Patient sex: M
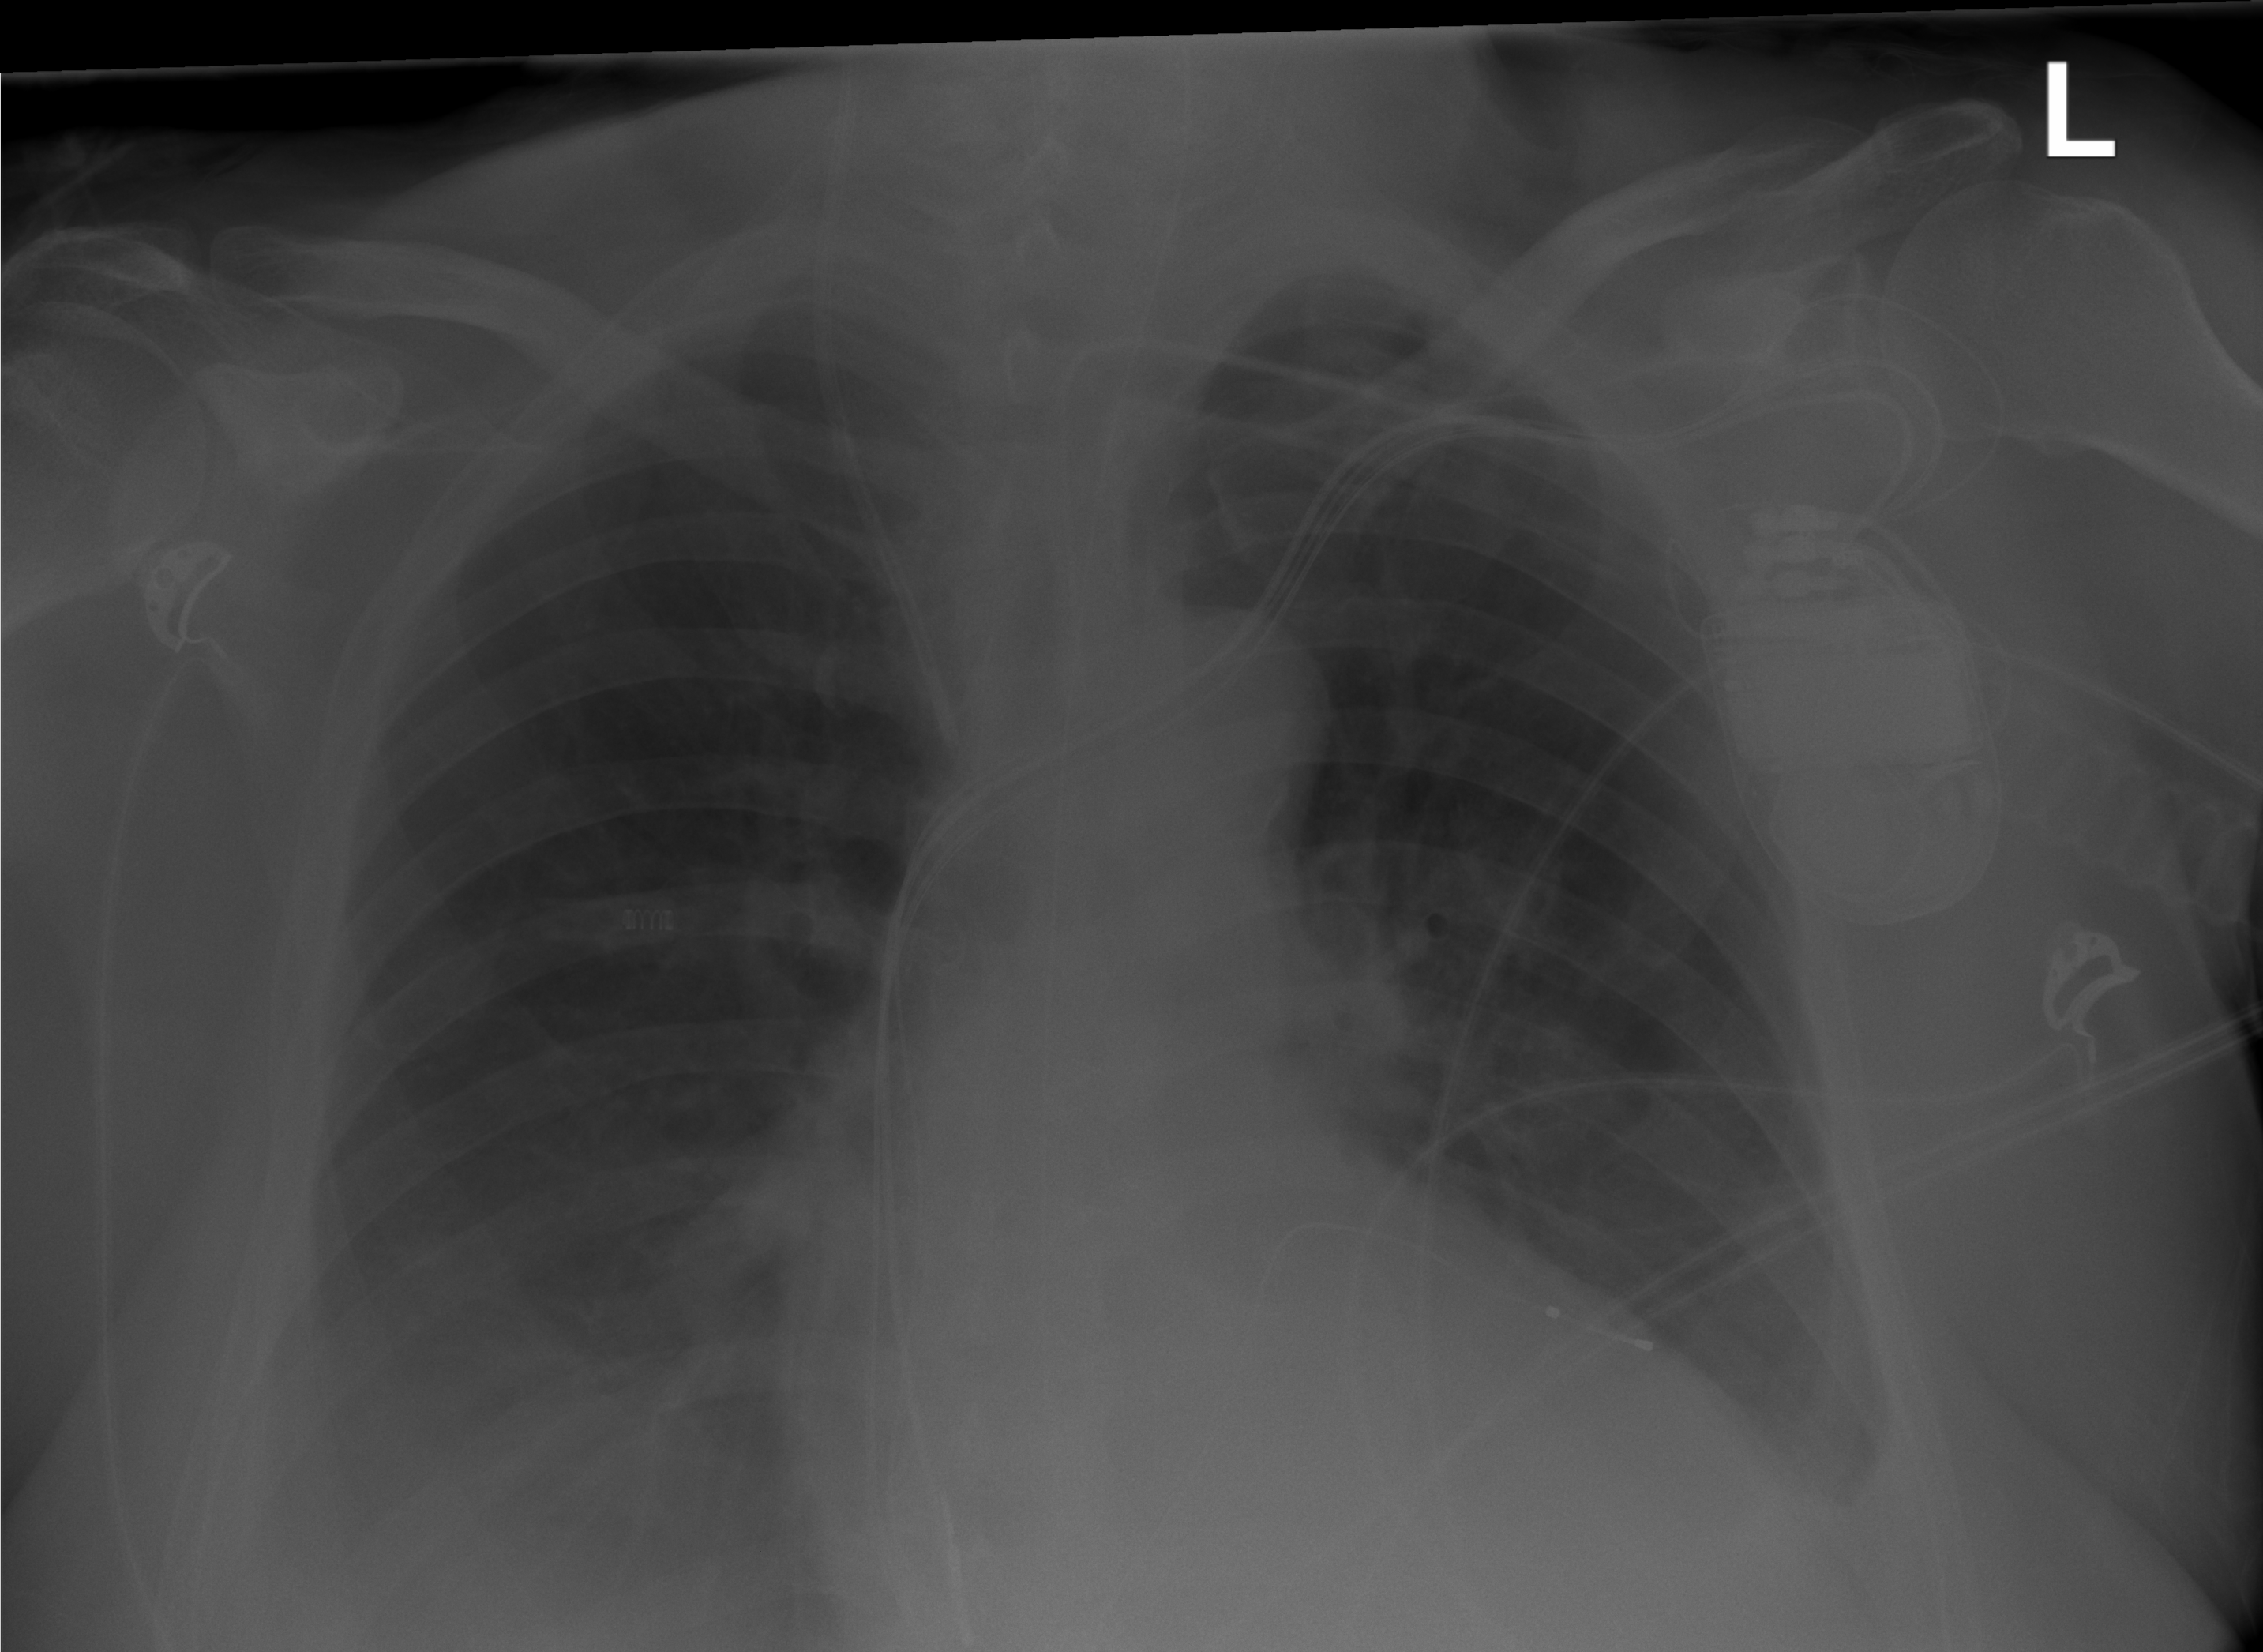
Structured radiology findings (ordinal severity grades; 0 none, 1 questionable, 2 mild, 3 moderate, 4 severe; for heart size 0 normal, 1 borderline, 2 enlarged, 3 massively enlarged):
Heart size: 2
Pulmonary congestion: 0
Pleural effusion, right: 2
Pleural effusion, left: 2
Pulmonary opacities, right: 0
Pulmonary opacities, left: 0
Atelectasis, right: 0
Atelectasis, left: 0